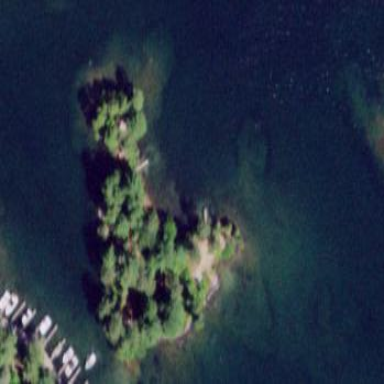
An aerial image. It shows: Campsite on picturesque islet.